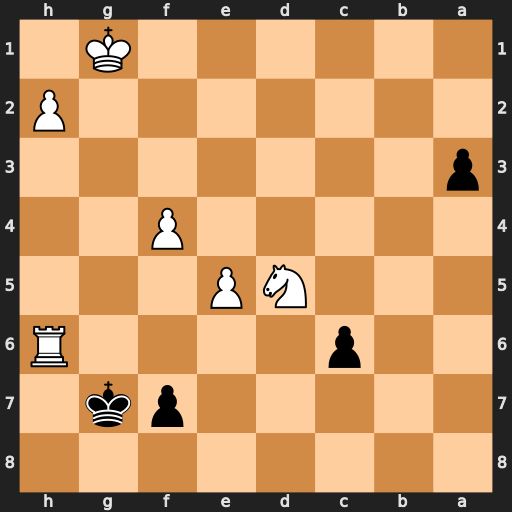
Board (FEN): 8/5pk1/2p4R/3NP3/5P2/p7/7P/6K1
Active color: b
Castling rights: -
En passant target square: -
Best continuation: a2 Rxc6 a1=Q+